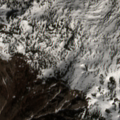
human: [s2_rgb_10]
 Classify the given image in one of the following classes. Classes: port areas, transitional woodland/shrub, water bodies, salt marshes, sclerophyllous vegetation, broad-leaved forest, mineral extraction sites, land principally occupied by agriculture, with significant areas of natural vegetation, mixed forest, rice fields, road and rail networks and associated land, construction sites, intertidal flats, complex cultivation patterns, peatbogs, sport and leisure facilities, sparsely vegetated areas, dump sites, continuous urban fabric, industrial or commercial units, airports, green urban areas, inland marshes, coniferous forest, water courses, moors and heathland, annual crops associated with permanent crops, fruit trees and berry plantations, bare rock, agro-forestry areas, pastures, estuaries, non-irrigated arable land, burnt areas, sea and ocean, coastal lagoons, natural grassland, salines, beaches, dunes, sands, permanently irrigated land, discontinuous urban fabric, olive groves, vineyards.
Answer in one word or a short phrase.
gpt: mixed forest, moors and heathland, sparsely vegetated areas